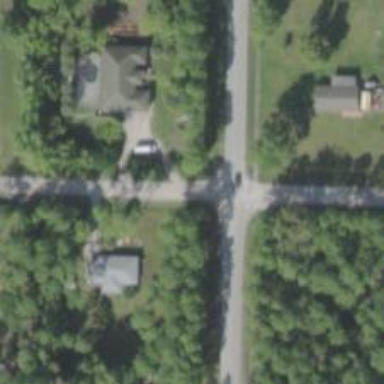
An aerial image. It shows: Road with stop sign.